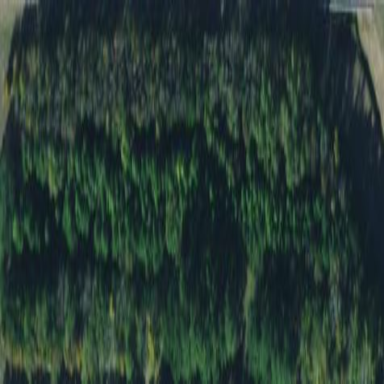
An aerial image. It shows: Beautiful woodland area.